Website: bh-photo
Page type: cart
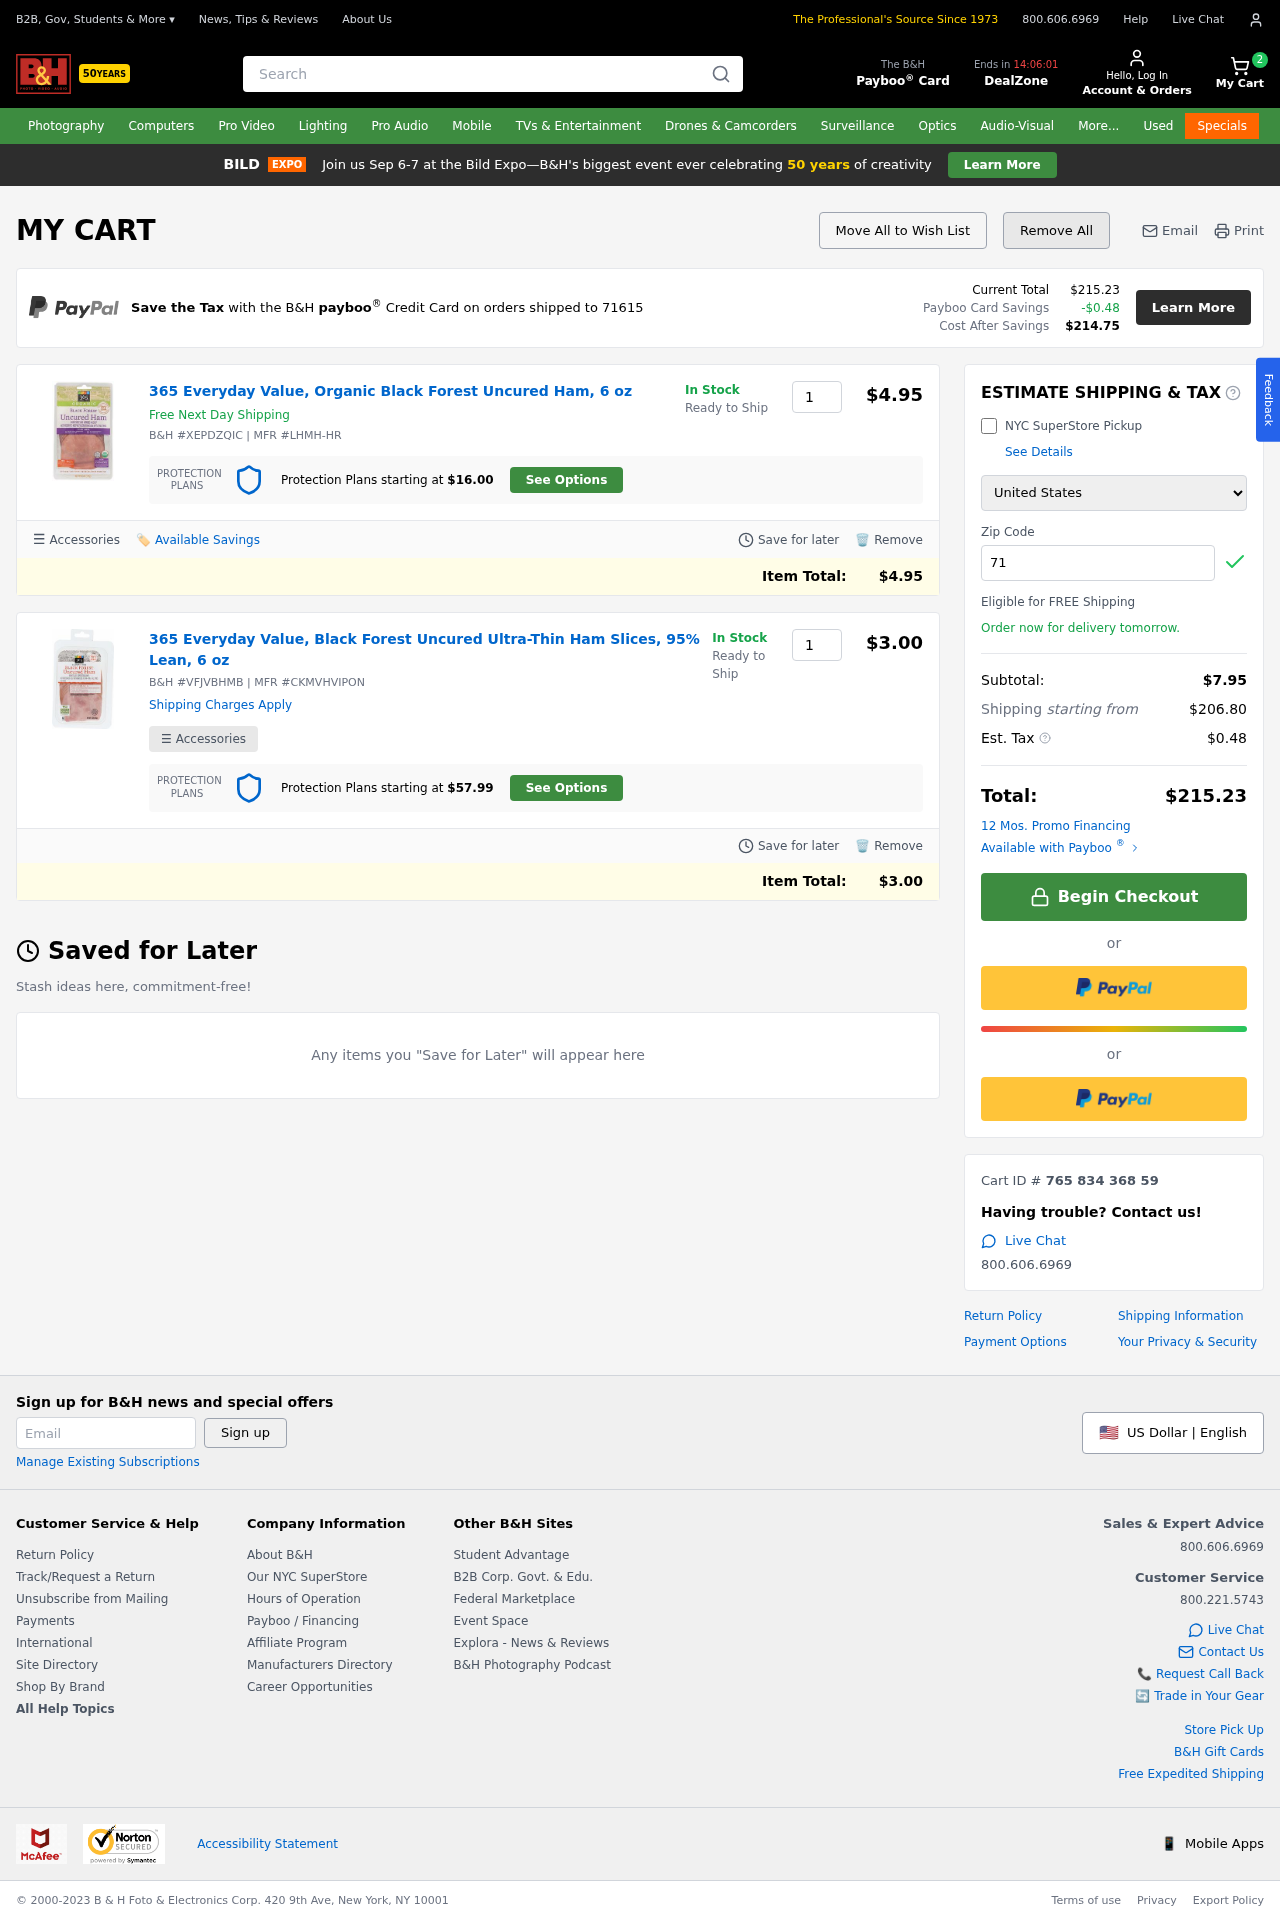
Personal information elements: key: PII_COUNTRY
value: United States
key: PII_POSTCODE
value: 71615
Product elements: key: PRODUCT1_NAME
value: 365 Everyday Value, Organic Black Forest Uncured Ham, 6 oz
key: PRODUCT1_PRICE
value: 4.95
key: PRODUCT1_QUANTITY
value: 1
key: PRODUCT2_NAME
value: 365 Everyday Value, Black Forest Uncured Ultra-Thin Ham Slices, 95% Lean, 6 oz
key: PRODUCT2_PRICE
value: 3
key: PRODUCT2_QUANTITY
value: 1
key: PRODUCT1_ITEM_TOTAL
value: $4.95
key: PRODUCT2_ITEM_TOTAL
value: $3.00
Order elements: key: ORDER_NUM_ITEMS
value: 2
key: ORDER_TOTAL
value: $215.23
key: ORDER_TAX
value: -$0.48
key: ORDER_TAX
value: $0.48
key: ORDER_TOTAL_AFTER_SAVINGS
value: $214.75
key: ORDER_SUBTOTAL
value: $7.95
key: ORDER_SHIPPING_COST
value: $206.80
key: ORDER_ID
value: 765 834 368 59
Search elements: key: HEADER_SEARCH
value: Search